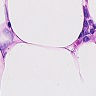
Metastatic tissue present: no